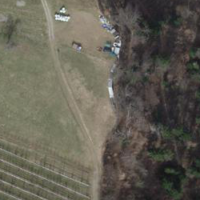
EUNIS habitat code: 24
Species observed at this site:
Podarcis muralis